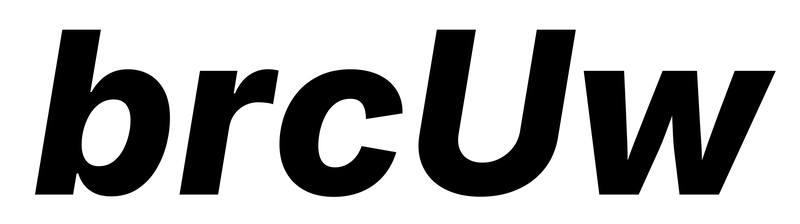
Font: Inter-Italic_ExtraBold_Italic